Question: I tried creating a model using tensorflow. When I tried executing it shows me
the other files are in this link------- github.com/llSourcell/tensorflow_chatbot
'''
def train():
enc_train, dec_train=data_utils.prepare_custom_data(
gConfig['working_directory'])
train_set = read_data(enc_train,dec_train)
def seq2seq_f(encoder_inputs,decoder_inputs,do_decode):
return tf.nn.seq2seq.embedding_attention_seq2seq(
encoder_inputs,decoder_inputs, cell,
num_encoder_symbols=source_vocab_size,
num_decoder_symbols=target_vocab_size,
embedding_size=size,
output_projection=output_projection,
feed_previous=do_decode)
with tf.Session(config=config) as sess:
model = create_model(sess,False)
while True:
sess.run(model)
checkpoint_path = os.path.join(gConfig['working_directory'],'seq2seq.ckpt')
model.saver.save(sess, checkpoint_path, global_step=model.global_step)
'''
other than this the other python files ive used are in the github link specified in the comments section below
this is the code defining create_model in the execute.py file
'''
def create_model(session, forward_only):
"""Create model and initialize or load parameters"""
model = seq2seq_model.Seq2SeqModel( gConfig['enc_vocab_size'], gConfig['dec_vocab_size'], _buckets, gConfig['layer_size'], gConfig['num_layers'], gConfig['max_gradient_norm'], gConfig['batch_size'], gConfig['learning_rate'], gConfig['learning_rate_decay_factor'], forward_only=forward_only)
if 'pretrained_model' in gConfig:
model.saver.restore(session,gConfig['pretrained_model'])
return model
ckpt = tf.train.get_checkpoint_state(gConfig['working_directory'])
# the checkpoint filename has changed in recent versions of tensorflow
checkpoint_suffix = ""
if tf.__version__ > "0.12":
checkpoint_suffix = ".index"
if ckpt and tf.gfile.Exists(ckpt.model_checkpoint_path + checkpoint_suffix):
print("Reading model parameters from %s" % ckpt.model_checkpoint_path)
model.saver.restore(session, ckpt.model_checkpoint_path)
else:
print("Created model with fresh parameters.")
session.run(tf.initialize_all_variables())
return model
'''
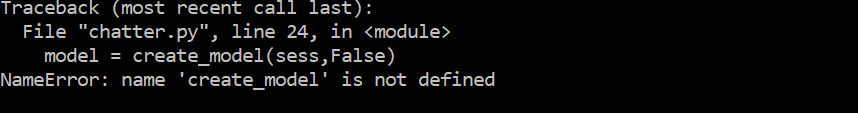
Answer: Okay, it seems like you have copied code but you did not structure it. If 'create_model()' is defined in another file then you have to import it. Have you done that? (i.e. 'from file_with_methods import create_model'). You should consider editing your post and adding more of your code, if you want us to help.
: You could also clone the github repository(that you shared in your comment) and just change whatever you want to change in the 'execution.py' file. This way you can keep the "hierarchy" that the owner uses and you could add your own code where needed.